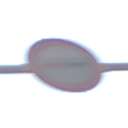
Verkehrszeichen: Ueberholverbot
Umgebung: Outdoor, Nature
Tageszeit: SunriseSunset
Wetter: PartlyCloudy
Licht: Natural
Jahreszeit: NotSpecified
Kontrast: LowContrast